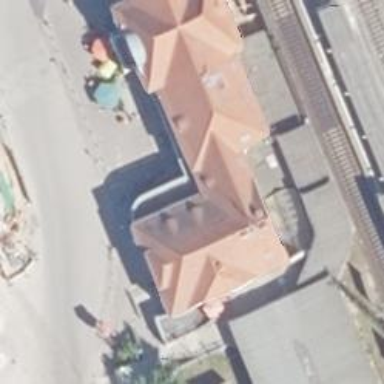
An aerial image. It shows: Entrance to train station.